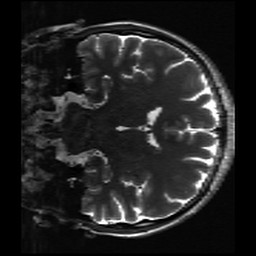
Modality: inplaneT2
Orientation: coronal